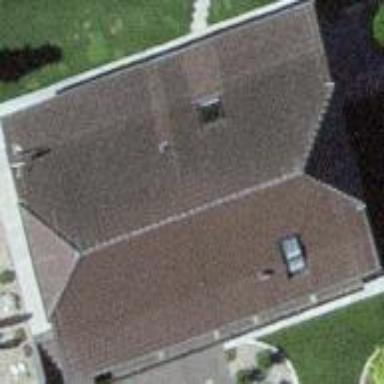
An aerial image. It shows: Building with half-hipped roof.